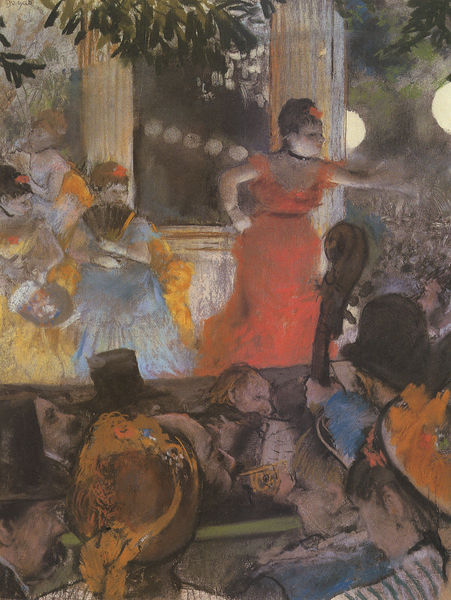
Titel: Aux Ambassadeurs, Im Café Les Ambassadeurs
Künstler: Edgar Degas
Standort: Lyon
Institution: Musée des Beaux-Arts
Schlagwörter: baum, blau, blätter, gemälde, gruppe, laub, mann, bäume, frauen, gelb, grün, impressionismus, menschen, ocker, abend, ausschnitt, bar, blume, blumen, braun, bunt, cafe, damen, degas, fenster, frankreich, frau, geste, grau, hut, hüte, kleid, kleider, lampe, lampen, licht, lichter, marmor, männer, nacht, orange, paris, pastell, profil, schmuck, schwarz, säule, säulen, weiss, blüten, dame, gürtel, hund, rose, rosen, rot, ball, beige, expressionismus, fest, fächer, gesellschaft, herren, party, rock, schleife, tanz, zylinder, bart, mütze, mützen, arm, band, bluse, herr, instrument, ast, zweige, gold, pose, adel, kind, mutter, bass, blatt, bühne, cabaret, gesang, instrumente, kontrabass, konzert, musik, musiker, oper, orchester, publikum, sängerin, sängerinnen, tanzen, theater, tänzerin, tänzerinnen, zilinder, hellblau, kopfbedeckung, taille, bein, lampenschirm, cello, halsband, noten, zuschauer, moderne, kette, farbe, lila, violett, auftritt, beleuchtung, edgar, orchestergraben, rang, essen, spielen, detail, musikinstrument, gestreift, lciht, wedel, freude, abendkleid, ränge, schauspiel, foto, melone, spiel, mond, zweig, restaurant, künstler, schirme, zirkus, kugel, kugeln, toulouse, reihen, geige, violine, singen, blattwerk, palmen, spiegelungen, schnecke, moulin rouge, tänzer, veranstaltung, nachr, fraz, lampion, bordell, lichterkette, lampem, chello, chanson, sang, revue, viola, l'pera, le bal, puplikum, varietee, orangew, damen der gesellschaft, schinwerfer, tanzan, frau rot, vieline, hütehintergrund